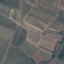
Label: PermanentCrop